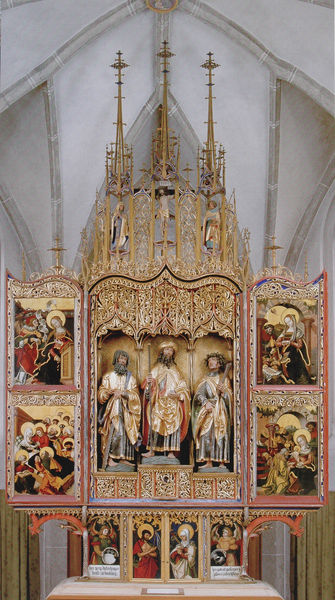
Titel: Hochaltar
Künstler: Meister von Rabenden
Standort: Rabenden
Institution: St. Jakob
Schlagwörter: blau, flügel, weiß, grün, menschen, bunt, holz, männer, schmuck, rot, malerei, ornament, öl, feld, kirche, figur, gold, drei, kind, spitzen, gotik, krone, renaissance, engel, skulptur, deutschland, farbig, schrift, bilder, farbe, figuren, spitz, dekor, ornamente, foto, fotografie, gewölbe, kreuz, religion, türme, altar, hochaltar, schnitzerei, heiligenschein, nimbus, gotisch, christus, jesus, mittelalter, chor, etagen, heilige, gefasst, jünger, heilig, gothik, maria, madonna, anbetung, petrus, szenen, figru, tempera, gothisch, geschnitzt, schnitzwerk, aufsatz, geburt, maßwerk, fialen, gotteshaus, köln, fiale, spätgotik, altaraufsatz, mensa, predella, retabel, schnitz, schnitzaltar, stifter, tafeln, linde, flügelaltar, triptychon, apostel, gespränge, schitzerei, schitzarbeit, astwerk, 3, 6, z, 4, altar figuren, aufsat